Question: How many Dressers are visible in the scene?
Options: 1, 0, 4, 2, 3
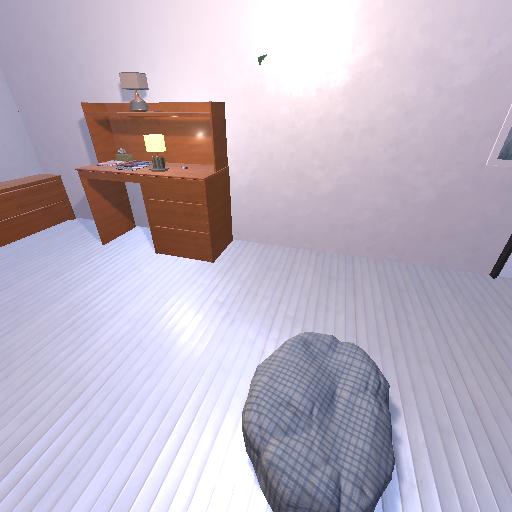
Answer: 1